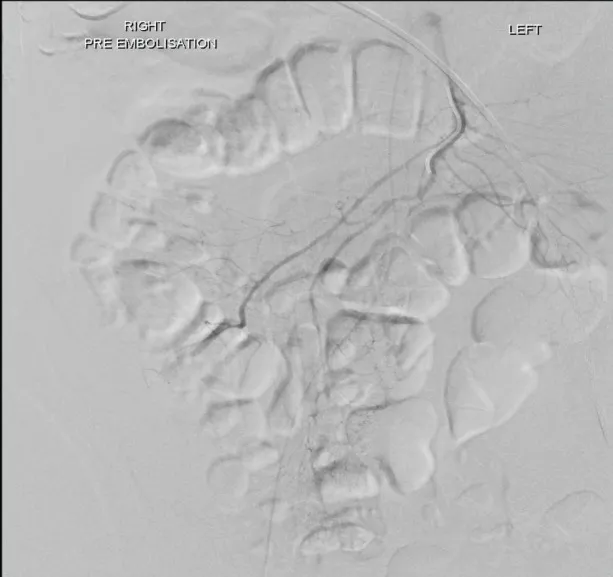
SMA catheter angiogram did not demonstrate any active bleeding.
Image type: radiology (ct)